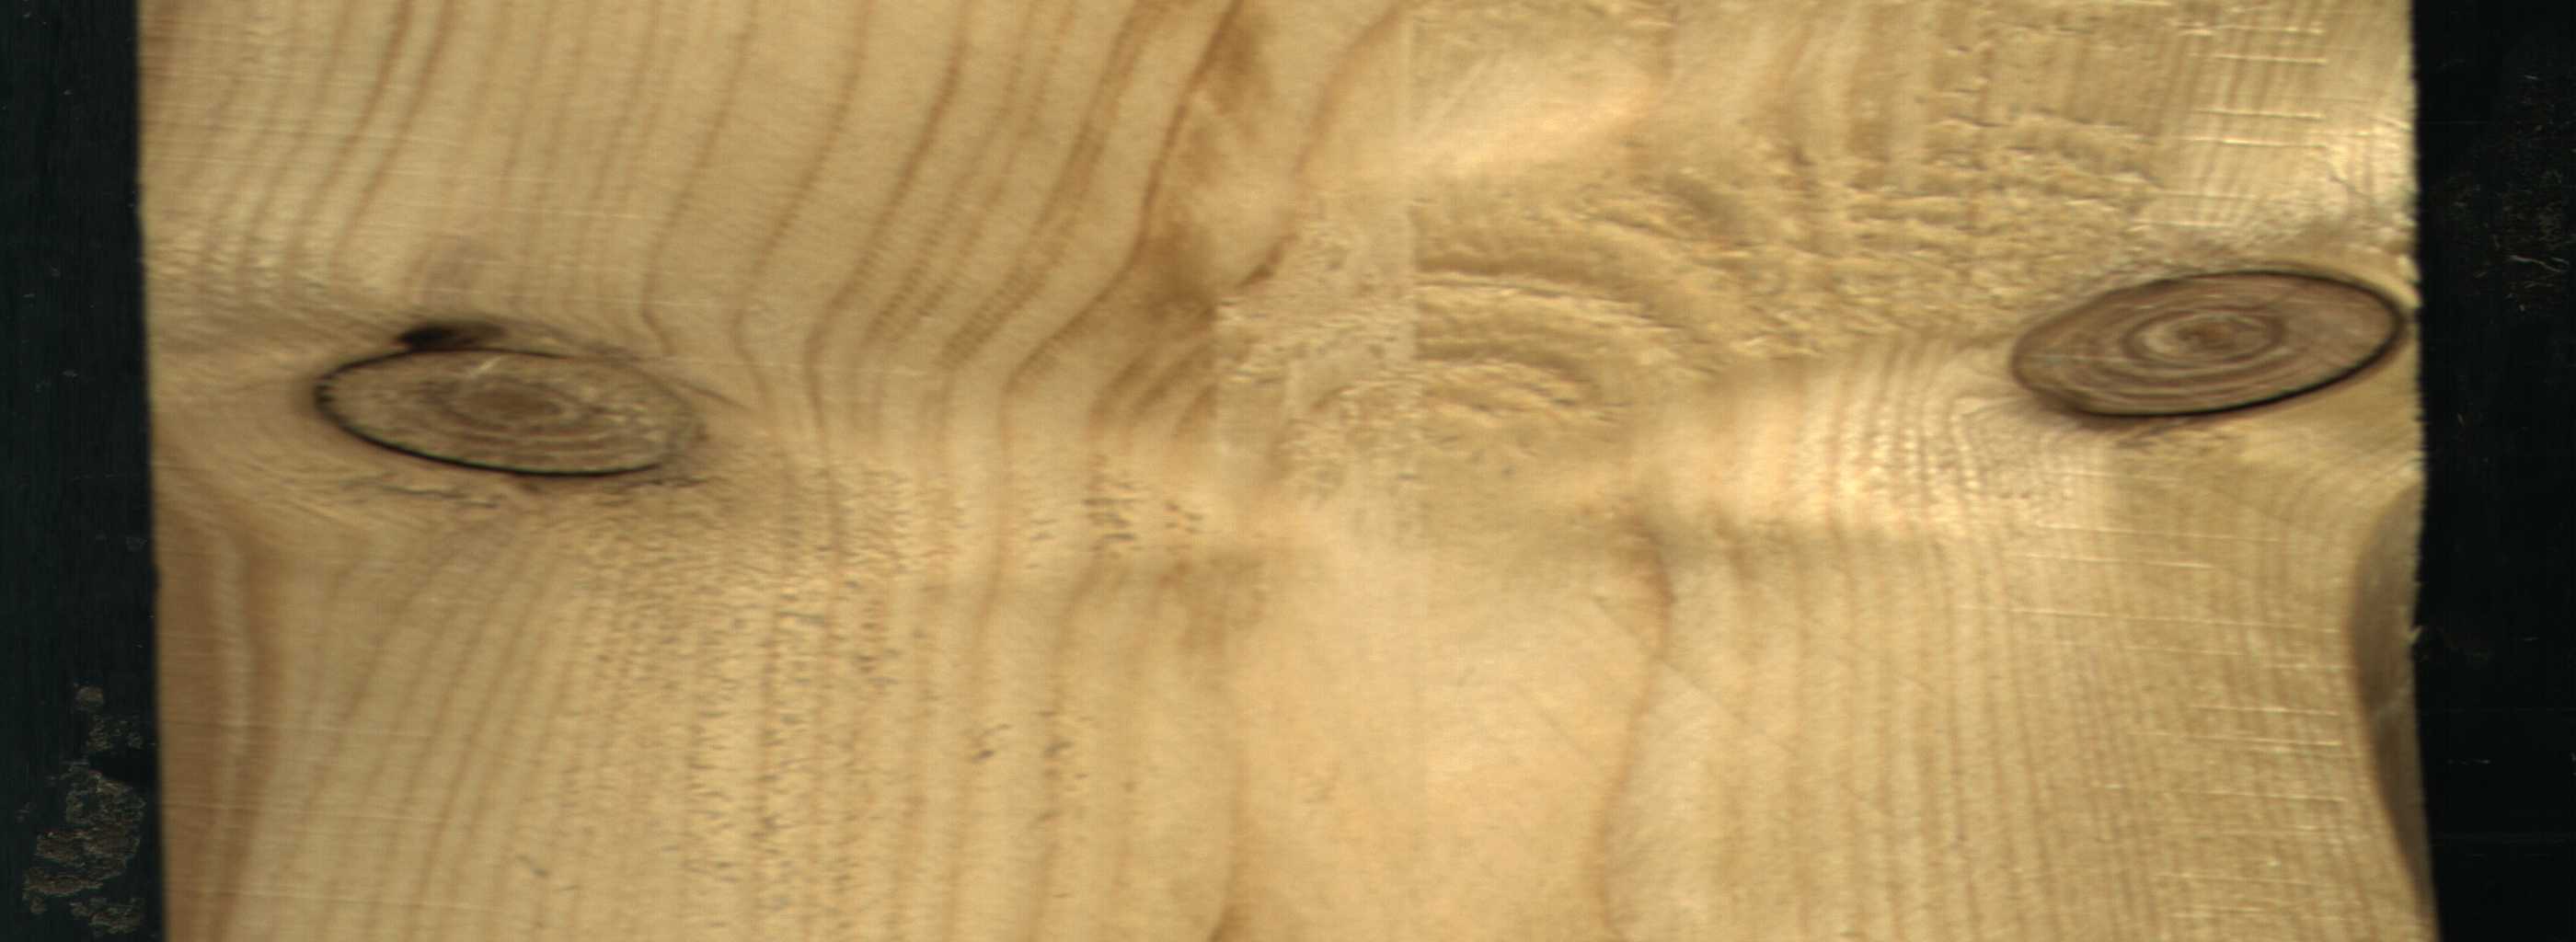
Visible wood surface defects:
Dead_Knot
Dead_Knot